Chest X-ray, PA view. Patient: 67 years old, sex F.
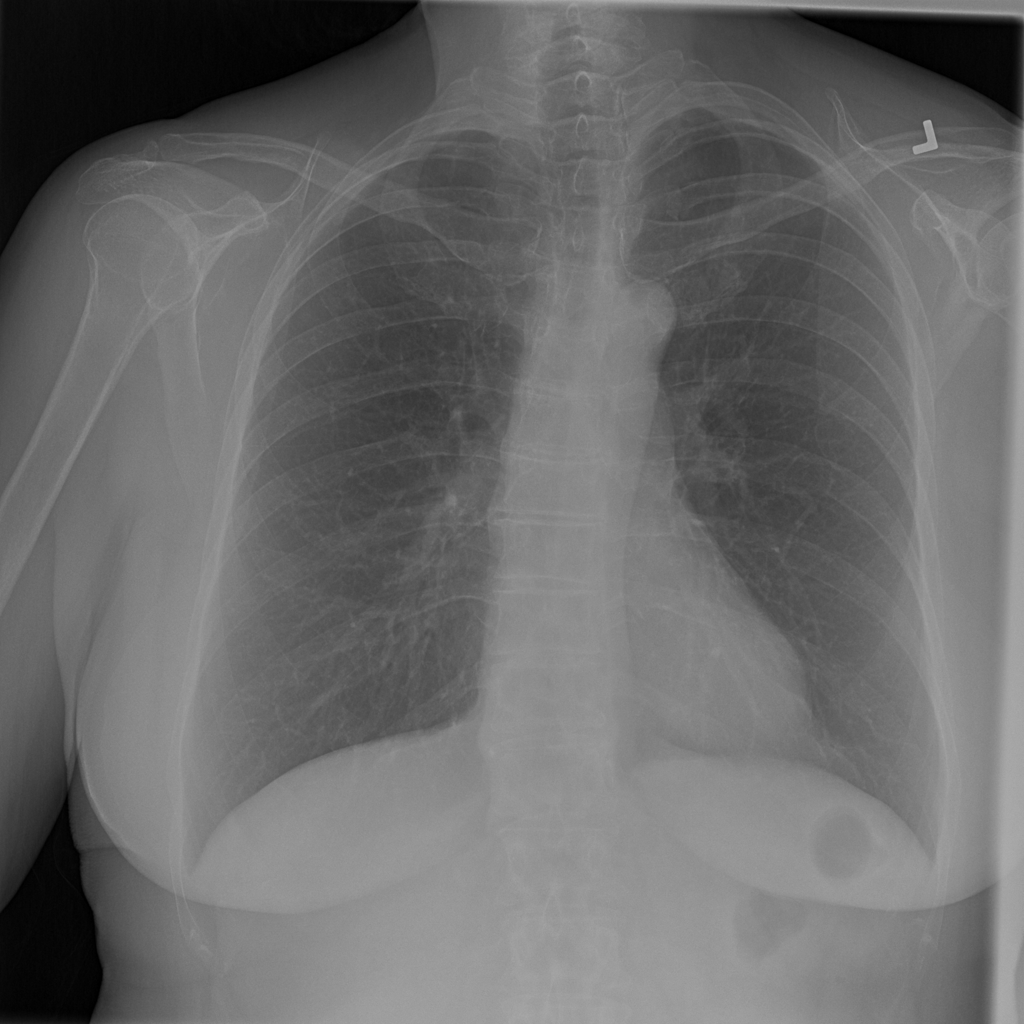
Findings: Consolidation